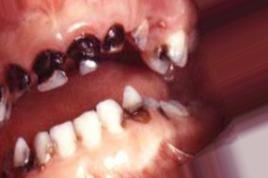
Condition: Caries